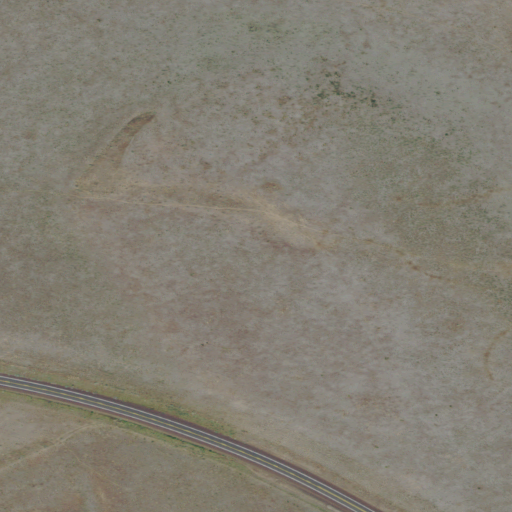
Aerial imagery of mountain in Oregon named Devils Butte containing shrub, open development, and high intensity development